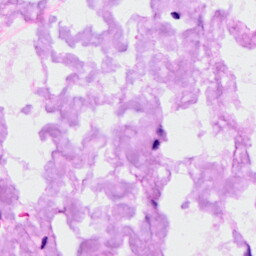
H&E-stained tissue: Ovarian